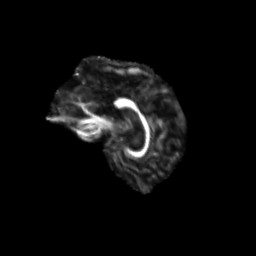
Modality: FA
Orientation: sagittal
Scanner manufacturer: siemens
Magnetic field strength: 3 T
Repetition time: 9.2 s
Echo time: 0.084 s